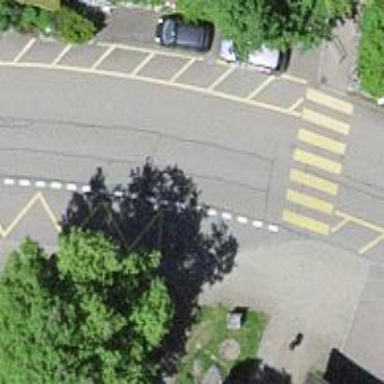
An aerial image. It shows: Public transport stop position.